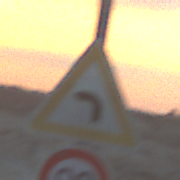
Verkehrszeichen: KurveLinks
Zusatzzeichen unten: Geschwindigkeit80
Umgebung: Outdoor, Beach
Tageszeit: SunriseSunset
Wetter: PartlyCloudy
Licht: Natural
Jahreszeit: NotSpecified
Kontrast: MediumContrast